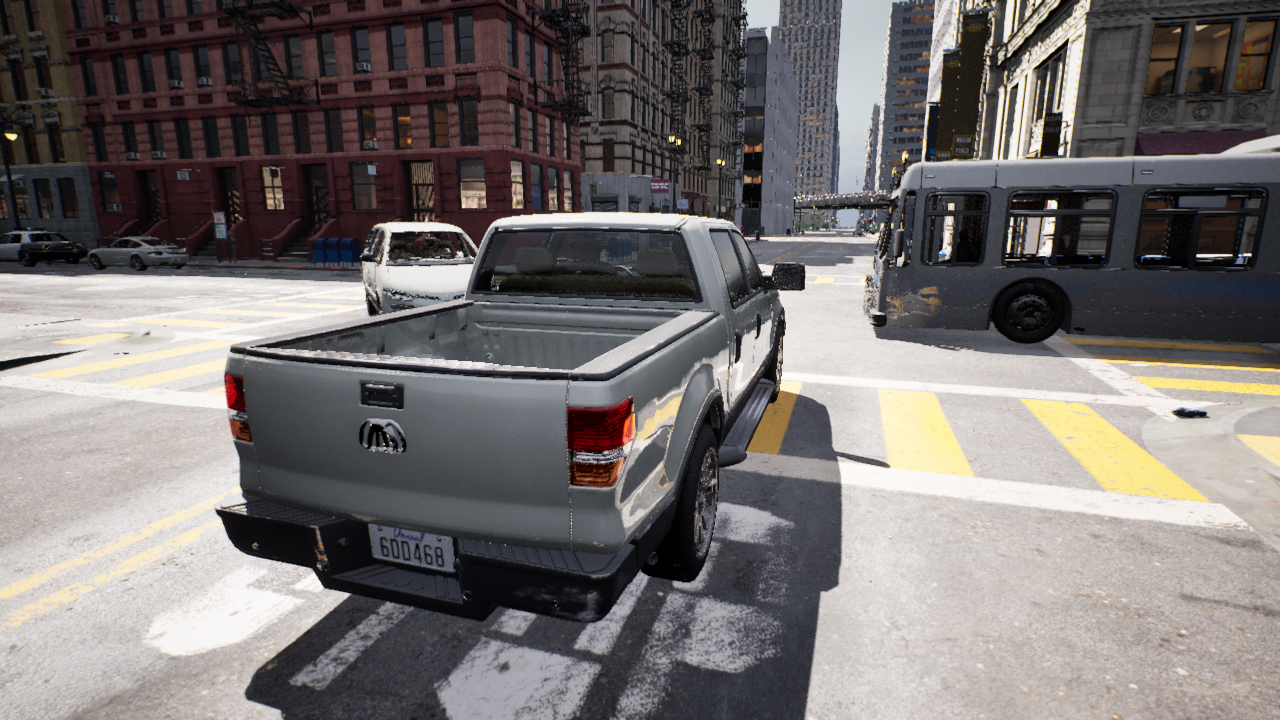
Venue: residential
Lighting: clear day
Vehicle rig: pickup